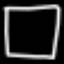
Label: square